Question: I'm starting to learning Swift and I'm currently following some tutorials and I'm stuck here with this problem.
After I declare this:
'''
typealias LoginHandler = (_ msg: String) -" Void;
'''
I got this error:
> Tuple element cannot have two labels
I need this LoginHandler to have a message and retrieve void so I can use it in my login function to handle my Firebase errors.
'''
typealias LoginHandler = (_ msg: String) -" Void;
class AuthProvider {
private static let _instance = AuthProvider();
static var Instance: AuthProvider {
return _instance;
}
func login(withEmail: String, password: String, loginHandler: LoginHandler?){
Auth.auth().signIn(withEmail: withEmail, password: password, completion: {(user, error) in
if error != nil {
} else {
}
});
}
}
'''
So I have been trying different things but none of them have worked.

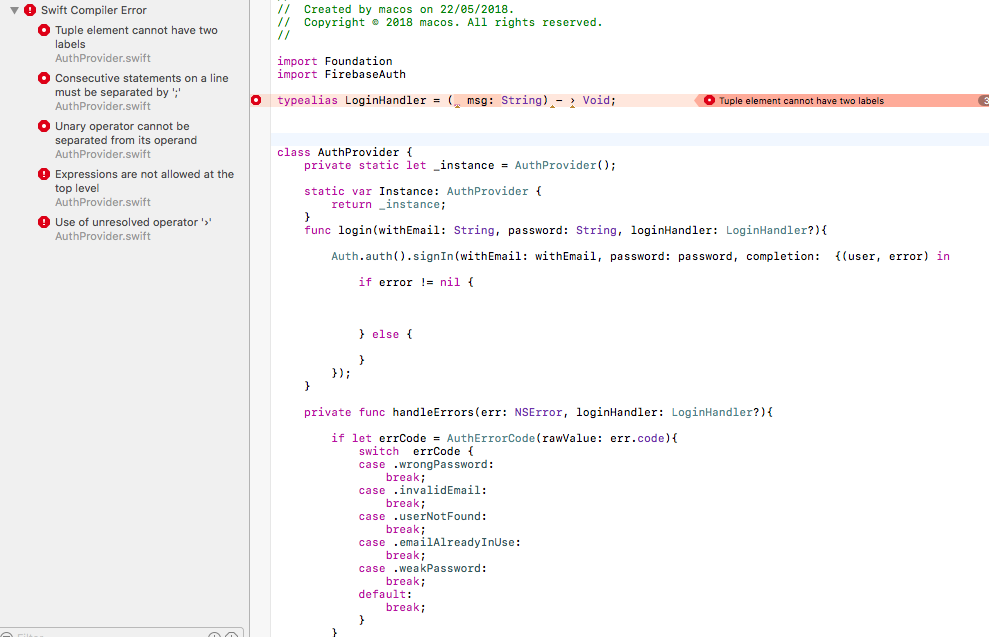
Answer: This is not a correct function type declaration:
'''
typealias LoginHandler = (_ msg: String) -" Void
'''
You are using the wrong "greater than" symbol (unicode hex 203A).
Your code should look like this:
'''
typealias LoginHandler = (_ msg: String) -> Void
'''
Notice that difference in the second character making up the "arrow operator" (unicode hex 003E).